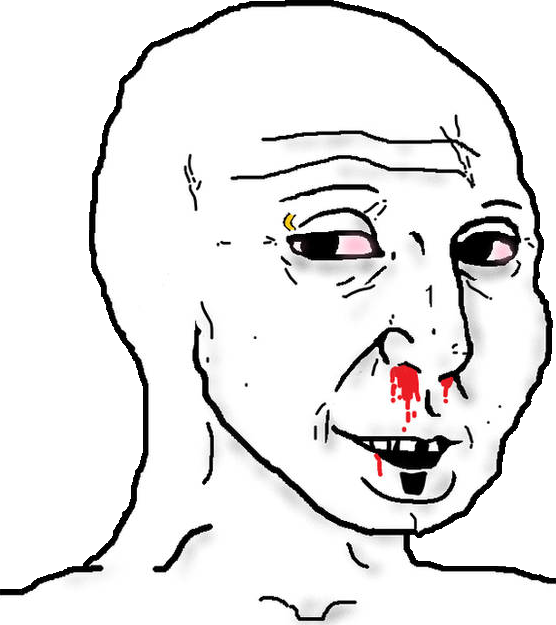
Label: 5_Groomer